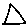
Label: triangle